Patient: sex M, age 61
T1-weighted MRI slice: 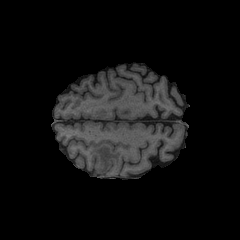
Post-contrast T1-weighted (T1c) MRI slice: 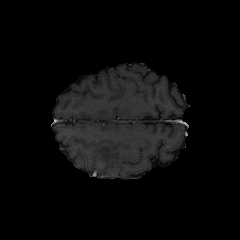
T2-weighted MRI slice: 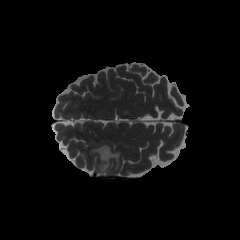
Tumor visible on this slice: yes
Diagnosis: Glioblastoma, IDH-wildtype
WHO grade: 4